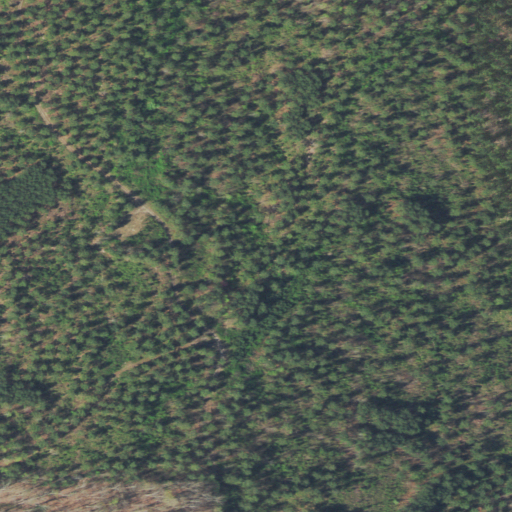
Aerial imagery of ridge(s) in Tennessee named Brickell Ridge containing deciduous forest, evergreen forest, shrub, and mixed forest